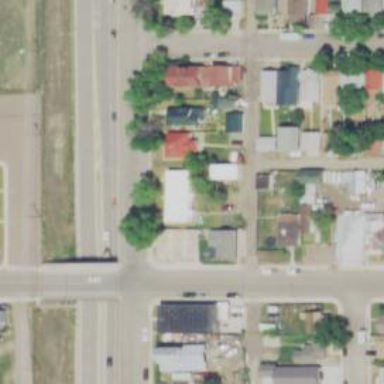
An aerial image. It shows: Alley classified as service road.